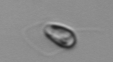
Label: flagellate